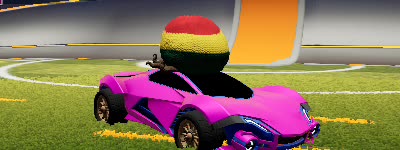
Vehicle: werewolf